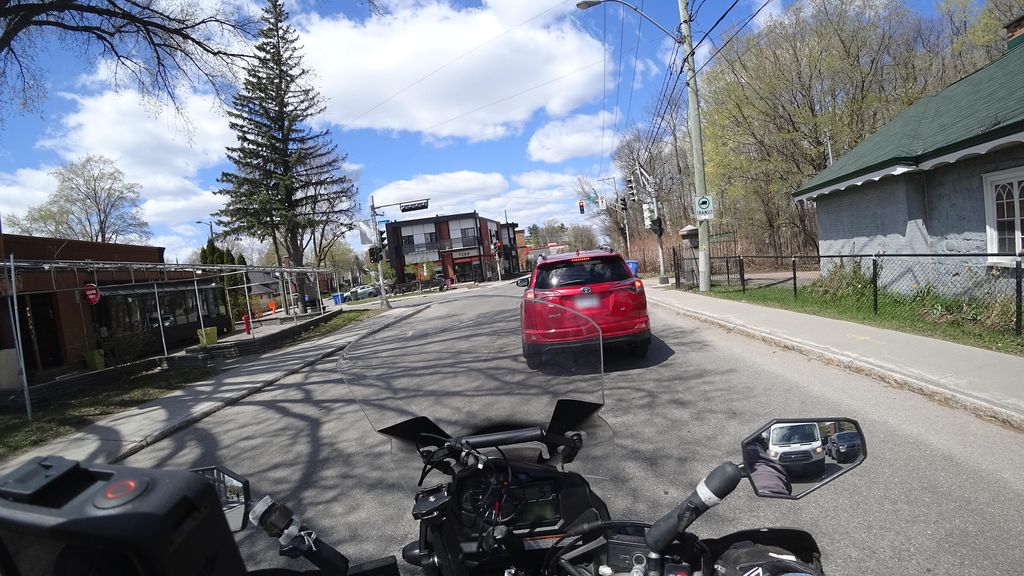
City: quebec_city